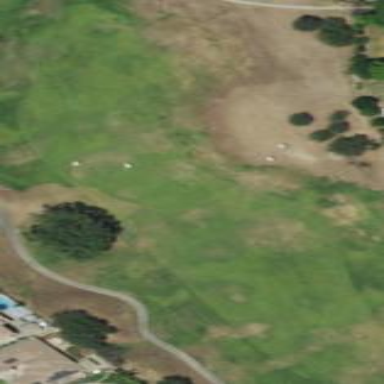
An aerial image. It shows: Grassy area designated as golf fairway.